Chest X-ray. View position: AP
Patient age: 52
Patient sex: M
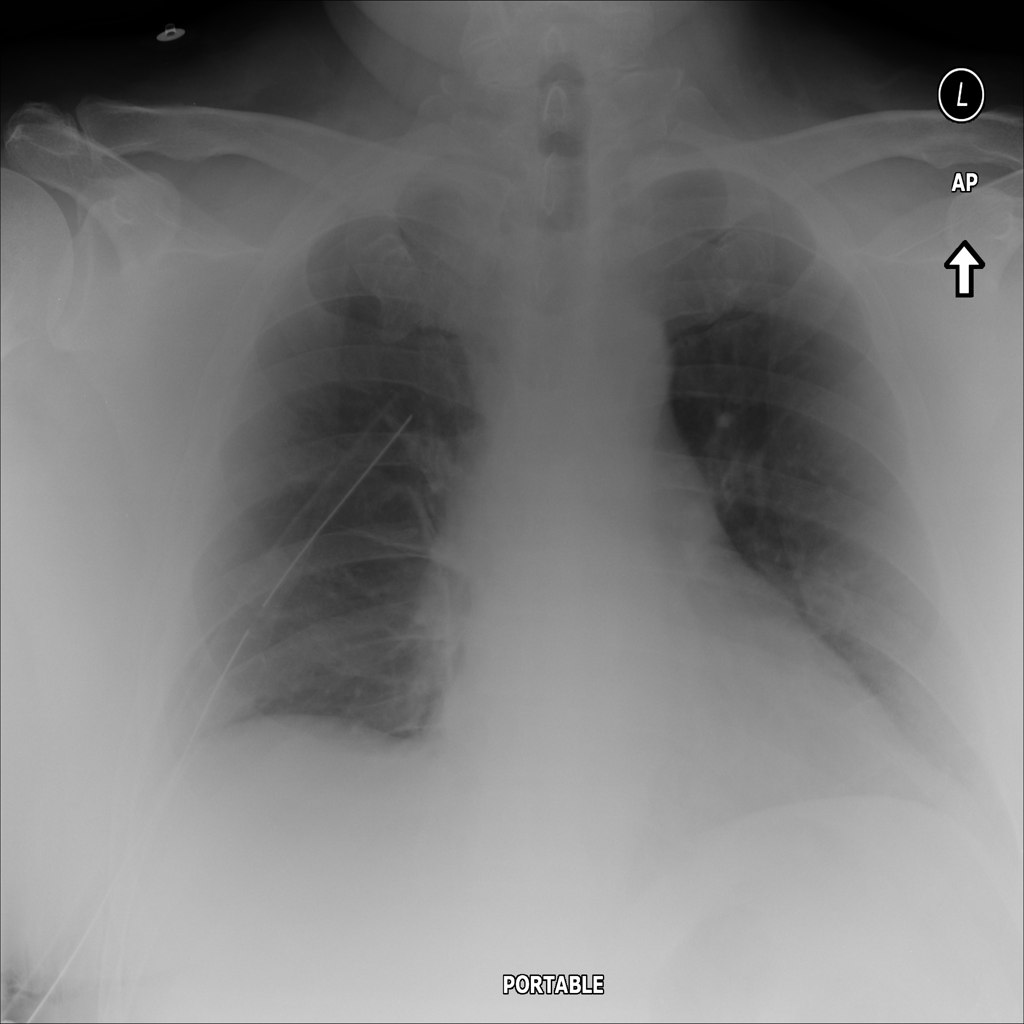
Finding: Pneumothorax